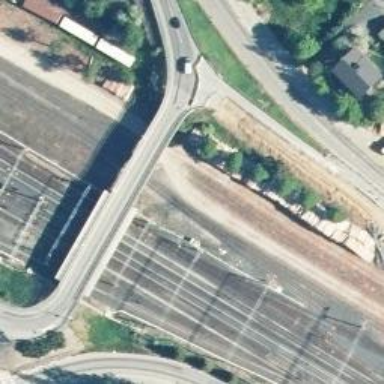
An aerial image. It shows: Railway yard used for servicing trains.